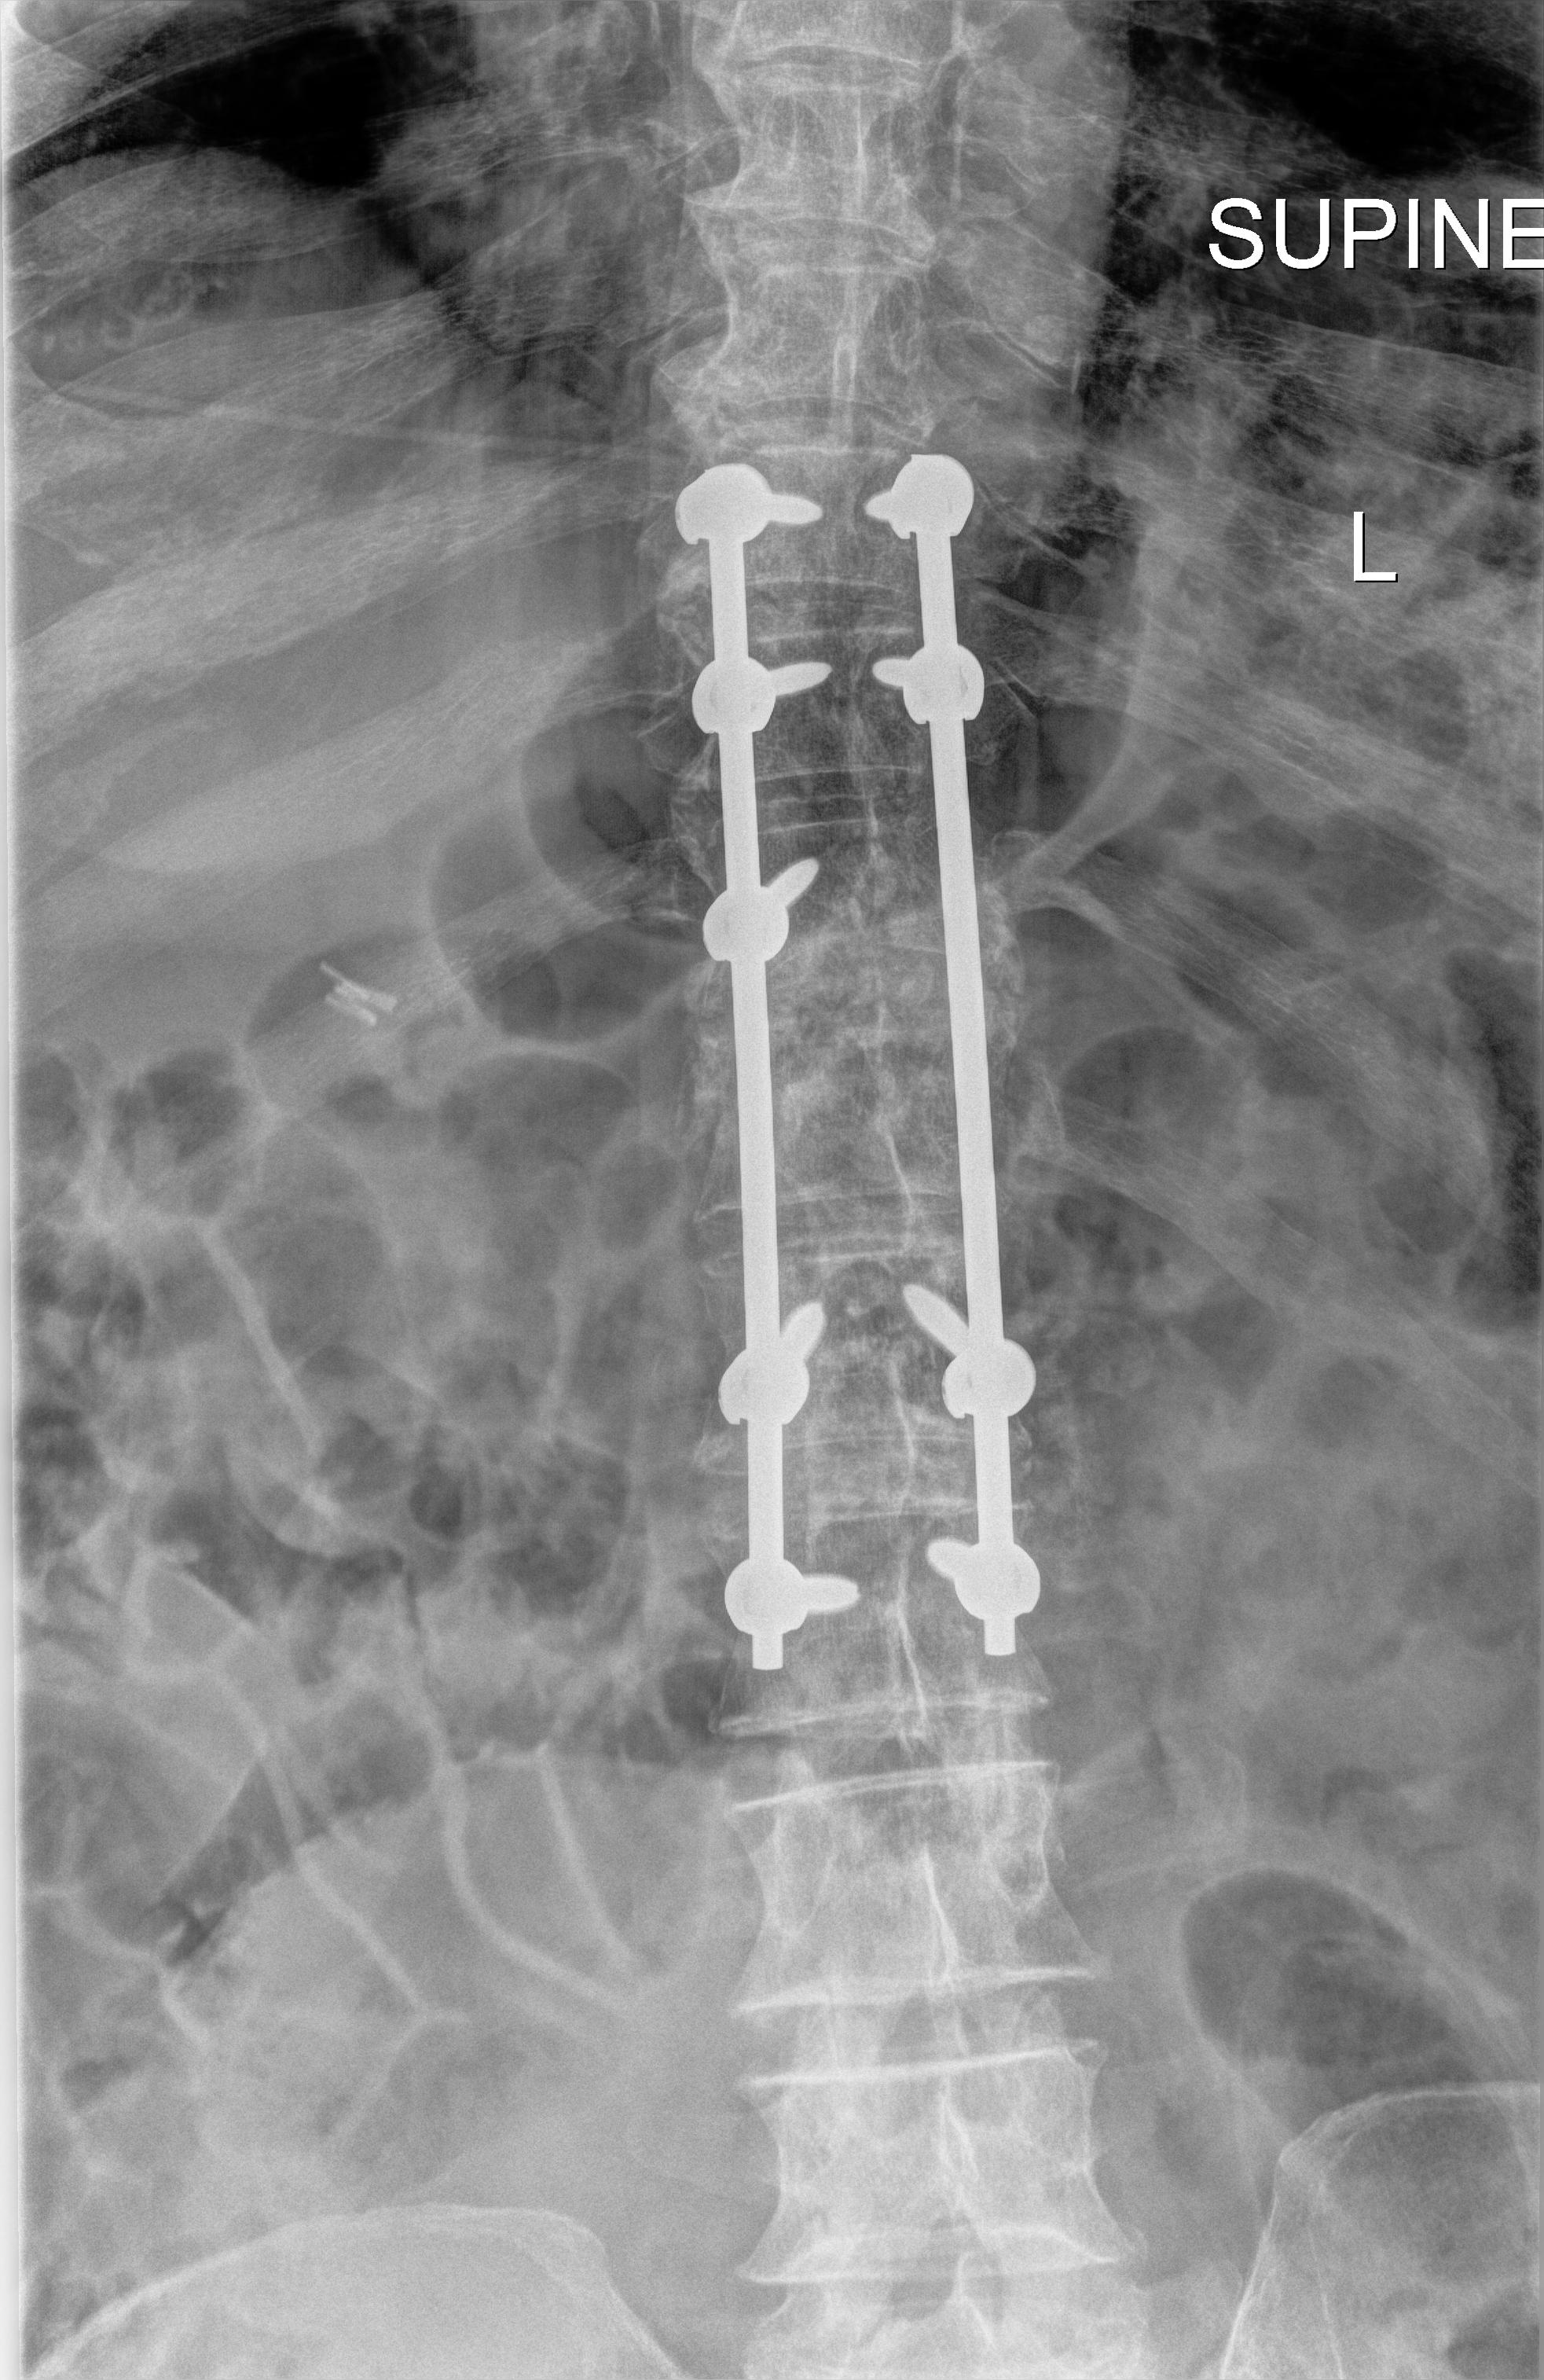
View: AP
Implant manufacturer: Styker everest (K2M)